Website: lowes
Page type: payment
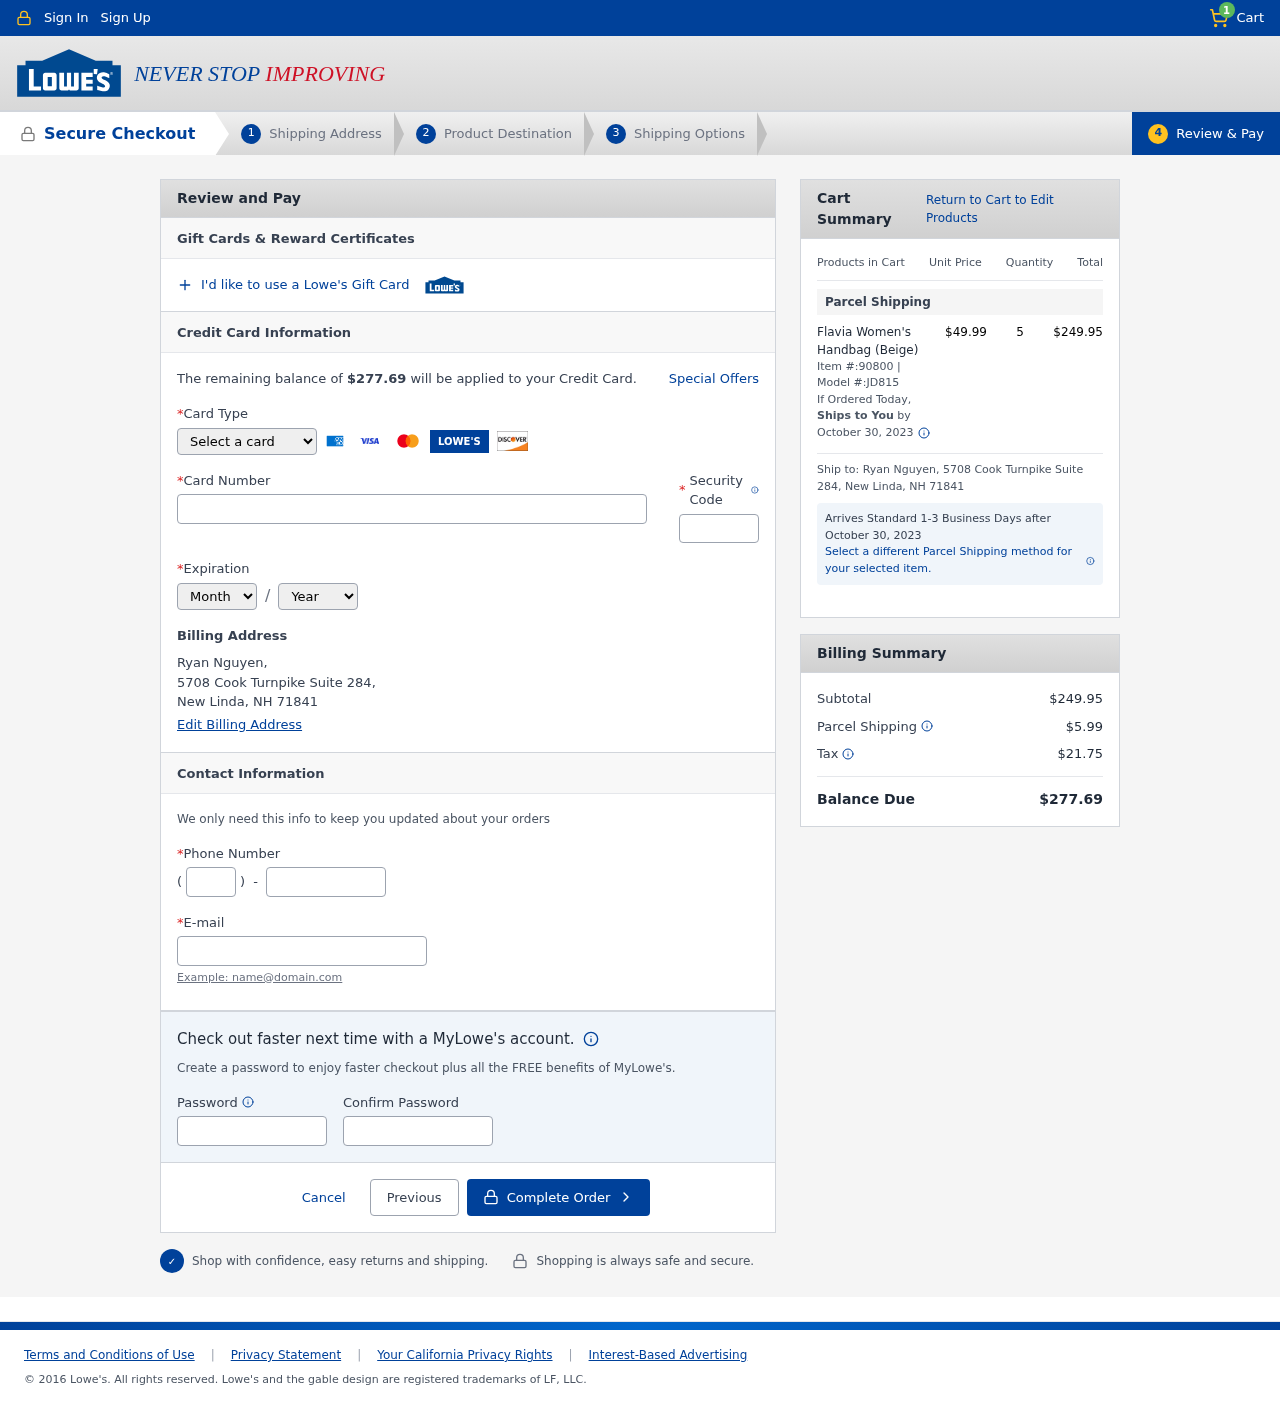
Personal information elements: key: PII_CARD_CVV
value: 450
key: PII_CARD_EXPIRY_MONTH
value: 02
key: PII_CARD_EXPIRY_YEAR
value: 29
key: PII_CARD_NUMBER
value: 4475 2343 6095 3163
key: PII_CARD_TYPE
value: Visa
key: PII_CITY_STATE_ZIP
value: New Linda, NH 71841
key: PII_EMAIL
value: ryannguyen@yahoo.com
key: PII_FULLNAME
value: Ryan Nguyen,
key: PII_PHONE
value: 8464085800
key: PII_PHONE_AREA
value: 846
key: PII_STREET
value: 5708 Cook Turnpike Suite 284
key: PII_STREET
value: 5708 Cook Turnpike Suite 284,
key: PII_FULLNAME2
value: Ryan Nguyen
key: PII_CITY
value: New Linda
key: PII_STATE_ABBR
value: NH
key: PII_POSTCODE
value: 71841
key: PII_POSTCODE_FULL
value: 71841
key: PII_CITY_STATE
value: New Linda, NH
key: PII_POSTCODE_NUMERIC
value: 71841
Product elements: key: PRODUCT1_NAME
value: Flavia Women's Handbag (Beige)
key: PRODUCT1_PRICE
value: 49.99
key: PRODUCT1_QUANTITY
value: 5
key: PRODUCT1_ITEM
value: Item #:90800
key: PRODUCT1_MODEL
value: Model #:JD815
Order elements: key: ORDER_NUM_ITEMS
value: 1
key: ORDER_TOTAL
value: $277.69
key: ORDER_SHIPPING_DATE
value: October 30, 2023
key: ORDER_SUBTOTAL
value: $249.95
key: ORDER_SHIPPING_DATE2
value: October 30, 2023
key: ORDER_SHIPPING_COST
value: $5.99
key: ORDER_TAX
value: $21.75